Field crop: tomato
Growth stage: 2
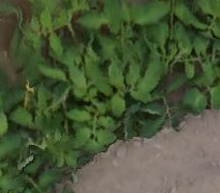
Species: tomato